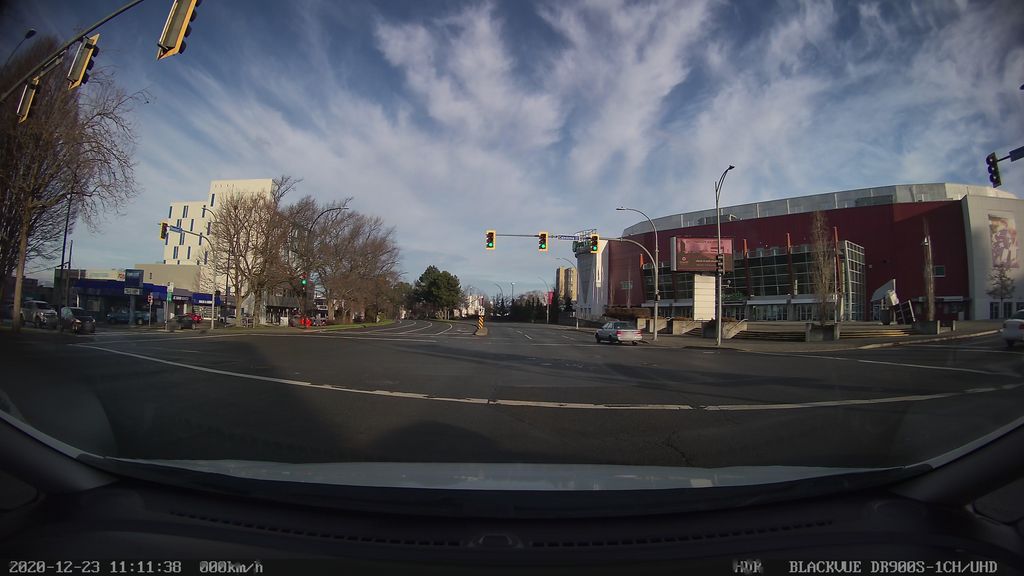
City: victoria